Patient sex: M
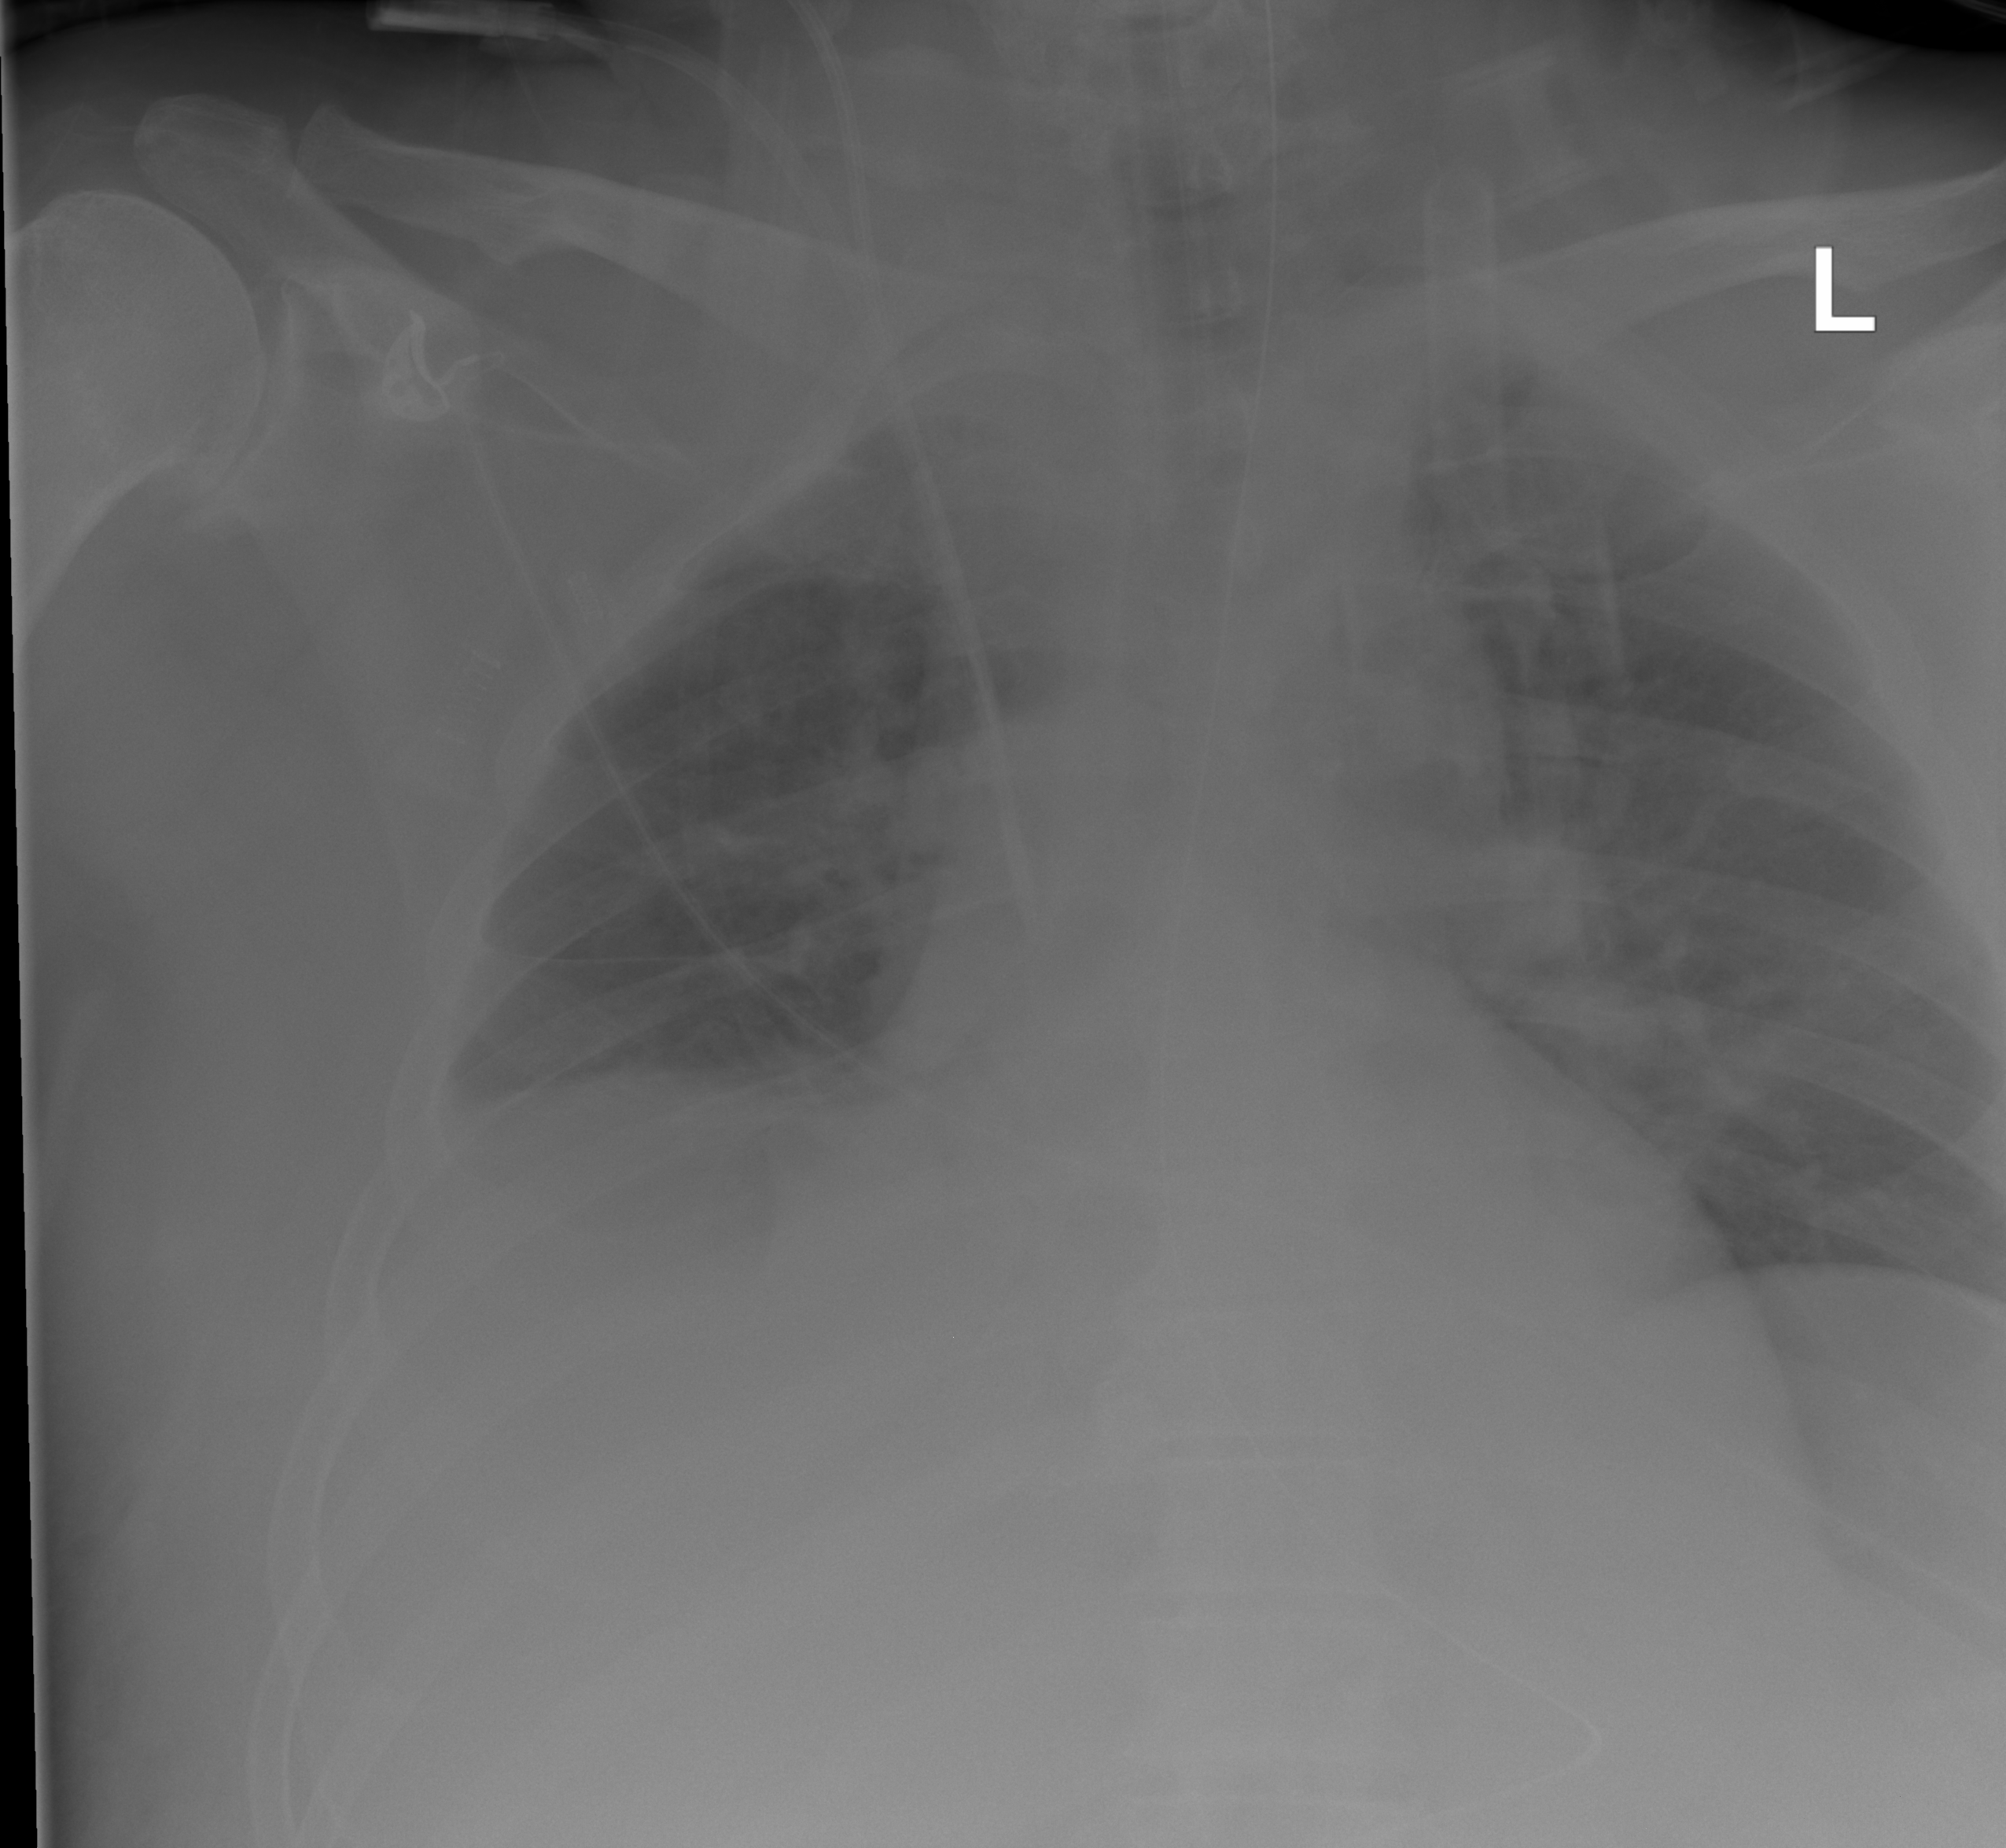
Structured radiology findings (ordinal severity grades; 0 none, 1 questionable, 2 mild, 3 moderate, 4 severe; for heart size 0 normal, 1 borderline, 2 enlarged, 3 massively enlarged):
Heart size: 2
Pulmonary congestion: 0
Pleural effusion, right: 1
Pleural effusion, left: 0
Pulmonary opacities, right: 2
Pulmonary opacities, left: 1
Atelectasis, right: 2
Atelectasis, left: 1